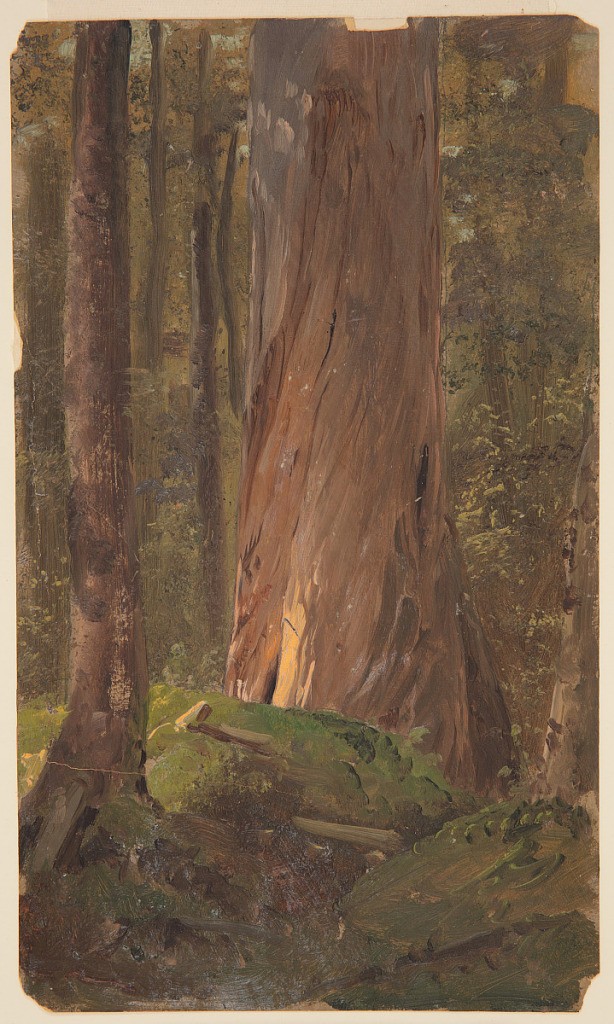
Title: In the Maine Woods
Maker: Frederic Edwin Church, American, 1826–1900
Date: probably 1876–1881
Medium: Oil and graphite on tan paperboard
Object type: drawing
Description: Landscape sketch showing a view of a large tree in the dense woods of Maine. In the foreground, a tree with a slender trunk grows between two large, moss-covered boulders, at left. Dominating the composition at center, a colossal tree trunk with in immense diameter rises out of the forest floor and extends out of view. Dappled sunlight falls upon portions of the tree and the moss beside it. In the background, several dark tree trunks are loosely rendered among a mass of green vegetation.